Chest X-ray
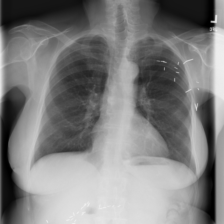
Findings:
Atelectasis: negative
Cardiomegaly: negative
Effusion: negative
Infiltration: negative
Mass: negative
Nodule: negative
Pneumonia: negative
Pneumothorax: negative
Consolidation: negative
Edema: negative
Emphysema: negative
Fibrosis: negative
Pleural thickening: negative
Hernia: negative